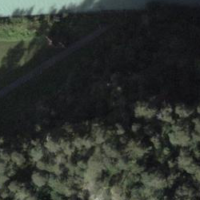
EUNIS habitat code: 44
Species observed at this site:
Filipendula ulmaria
Corvus corax
Amelanchier ovalis